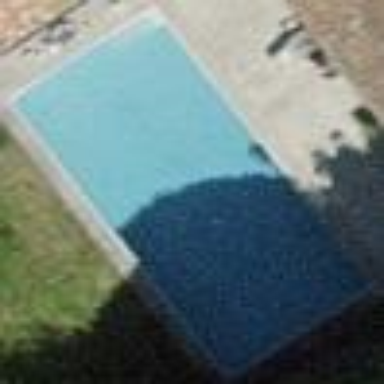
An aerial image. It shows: Swimming pool located in leisure land.